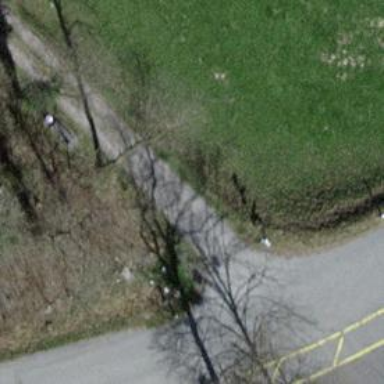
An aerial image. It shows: Brown bench.